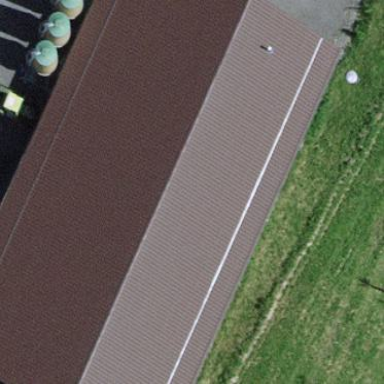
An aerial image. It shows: Farm auxiliary building.